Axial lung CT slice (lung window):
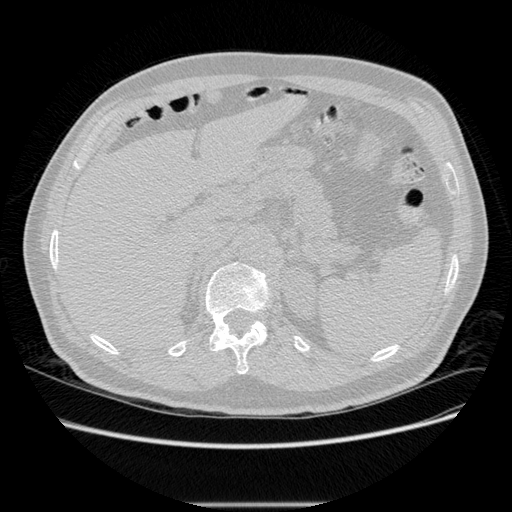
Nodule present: no